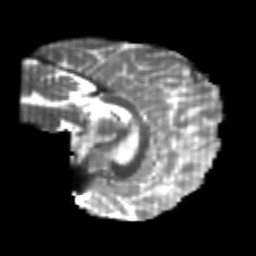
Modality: T2w
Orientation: sagittal
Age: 23
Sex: female
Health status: healthy
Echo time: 0.074 s